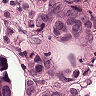
Metastatic tissue present: yes